Question: I have a flot chart and need to select / highlight one value. Selection requires to set "from-to" range, is it easy to do with static data, but when data set is changed from 0..0.1 till 0..100000 I have to calculate this range to set range to show as line. I don't need to have a selected range at all, I want to select by simple line! Is it possible?
'''
var hoursPerTmpForSelection = hoursPer + 1;
if (hoursPer > 300)
hoursPerTmpForSelection = hoursPer + 10;
else if (hoursPer > 100)
hoursPerTmpForSelection = hoursPer + 6;
else if (hoursPer > 50)
hoursPerTmpForSelection = hoursPer + 4;
else if (hoursPer > 10)
hoursPerTmpForSelection = hoursPer + 1;
else if (hoursPer > 1)
hoursPerTmpForSelection = hoursPer + 0.5;
else if (hour <=1)
hoursPerTmpForSelection = hoursPer + 0.2;
$.plot("#daytimeChart", [daytimeData], {
series: {
bars: {
show: true,
barWidth: 0.8,
align: "center",
lineWidth: 0,
fillColor: "rgba(153, 153, 255, 0.6)"
}
},
yaxes: [{
axisLabel: 'Hours per week'
}],
xaxis: {
mode: "categories",
tickLength: 0,
font: {
lineheight: 0,
size: 0
}
},
selection: { mode: "y" }
}).setSelection({ yaxis: { from: hoursPer, to: hoursPerTmpForSelection } });
'''
if I set little "hoursPerTmpForSelection" value - line is not shown at all, if I set too much - line is very thick
I draw on image how I want to do it

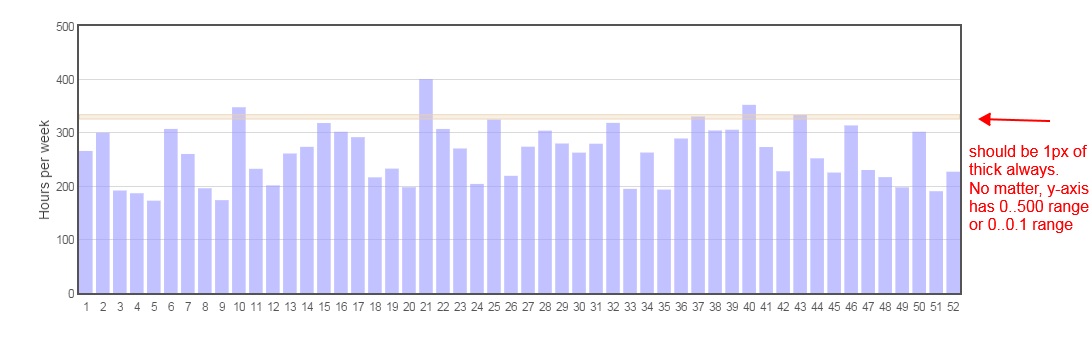
Answer: What you describe sounds more like markings than a selection (see this <URL>. Expand your options to include something like this:
'''
grid: { markings: [
{ color: #888, lineWidth: 1, yaxis: { from: 320, to: 320 } }
] }
'''